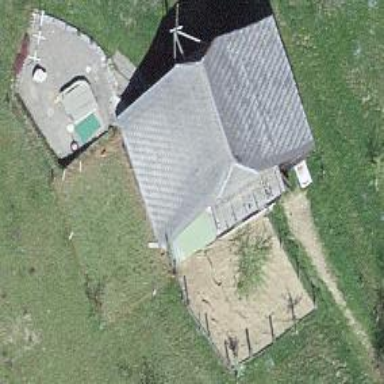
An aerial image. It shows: Rural barn.